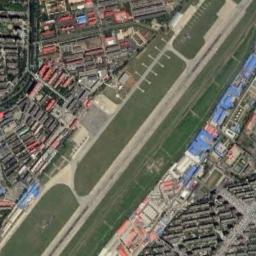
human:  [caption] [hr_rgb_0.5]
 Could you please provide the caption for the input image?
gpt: The airport is surrounded by neat terraces .

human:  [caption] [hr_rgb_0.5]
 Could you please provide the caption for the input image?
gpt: An airport with two parallel runways and an open area on the lawn and some buildings arranged neatly beside .

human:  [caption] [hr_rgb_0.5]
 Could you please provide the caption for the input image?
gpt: An airport is in the middle of grass surrounded by many buildings .

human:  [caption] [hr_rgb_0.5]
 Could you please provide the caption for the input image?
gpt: A complex airport with many runways and buildings built on a huge lawn surrounded by a residential area .

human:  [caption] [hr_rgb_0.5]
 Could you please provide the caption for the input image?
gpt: The runway of the airport is surrounded by buildings .